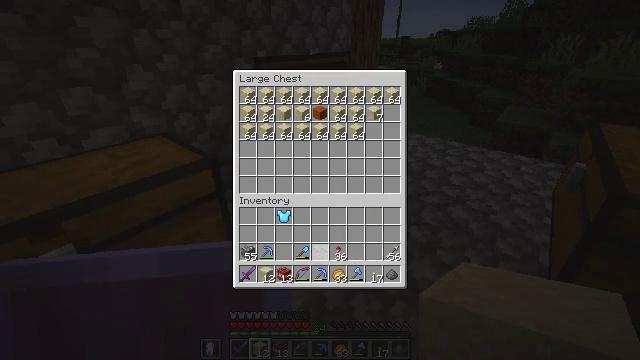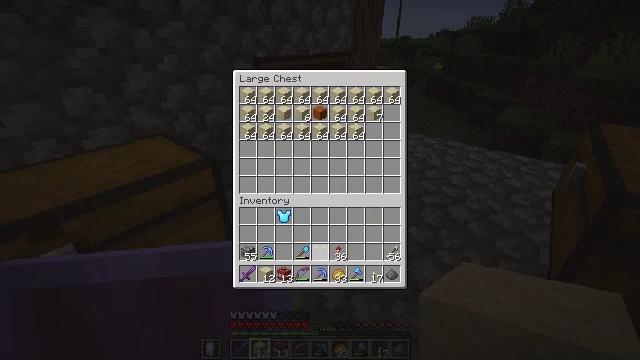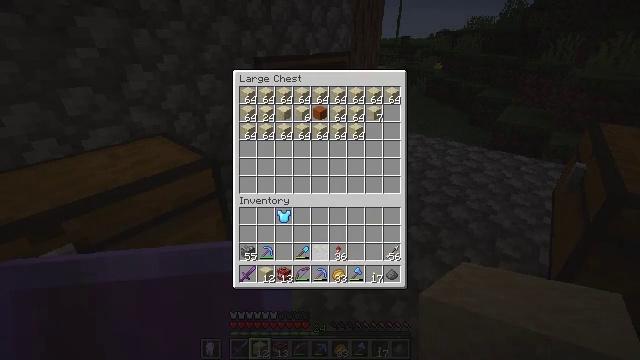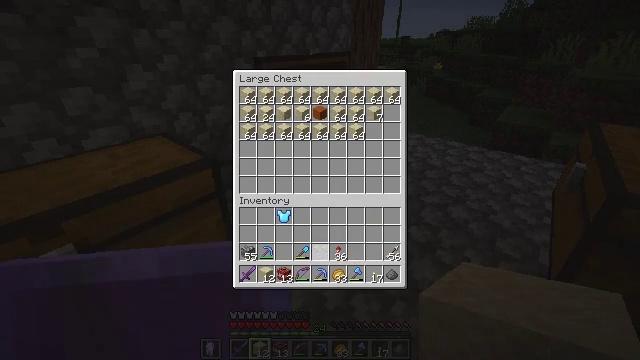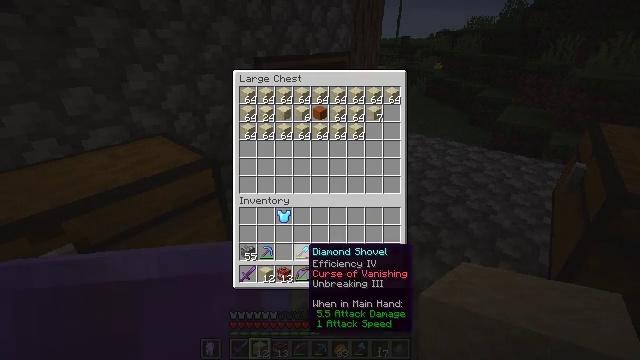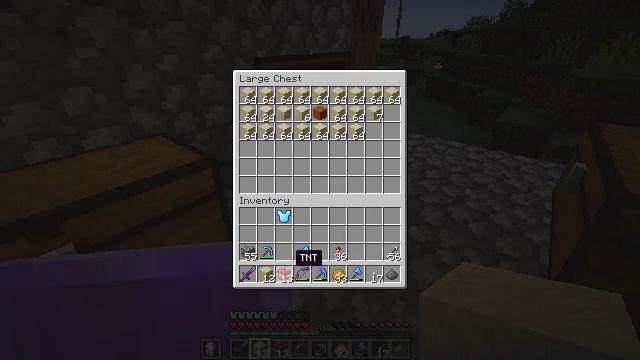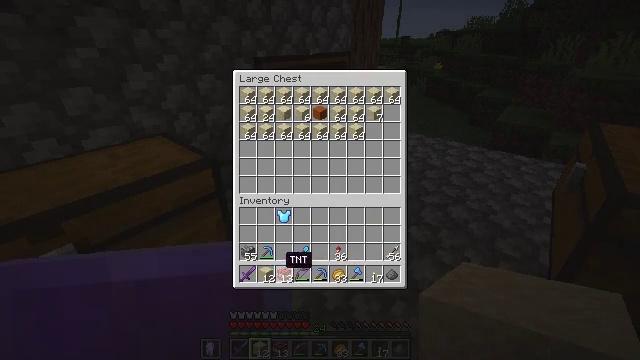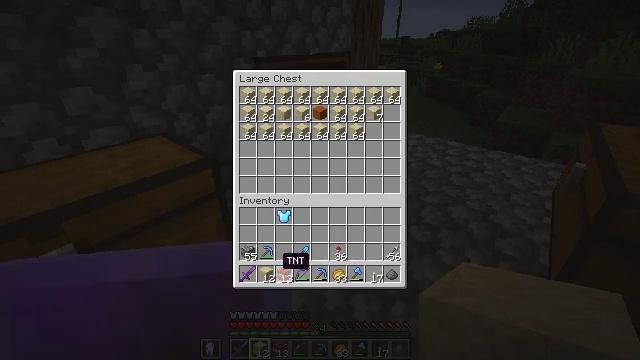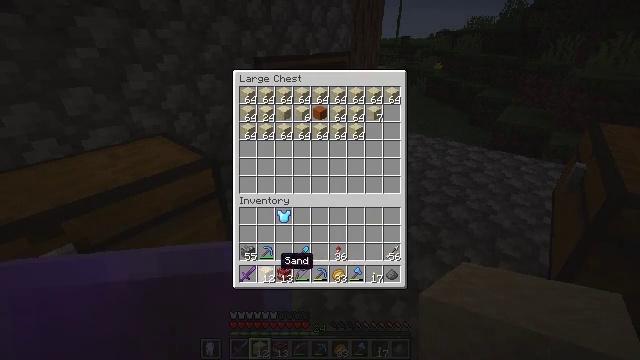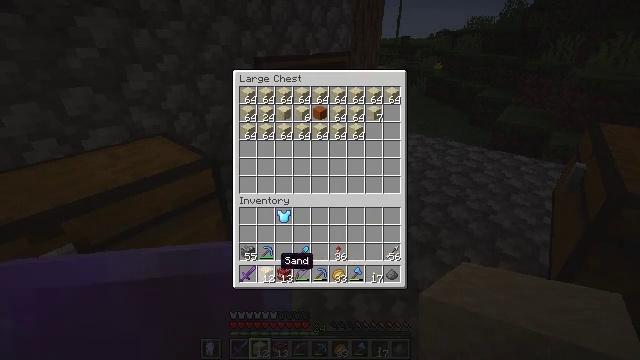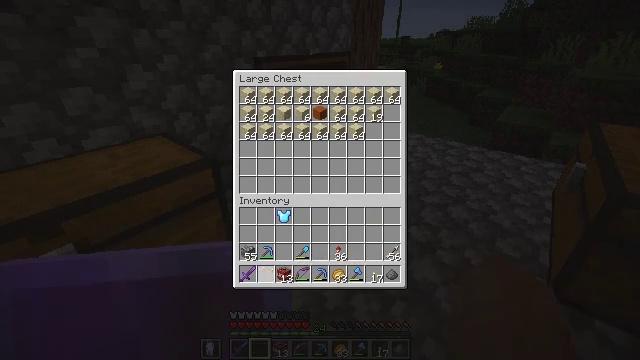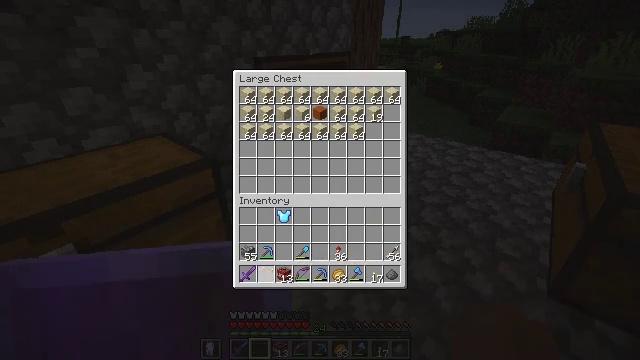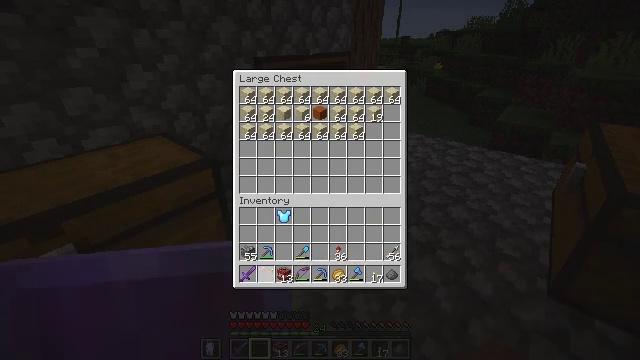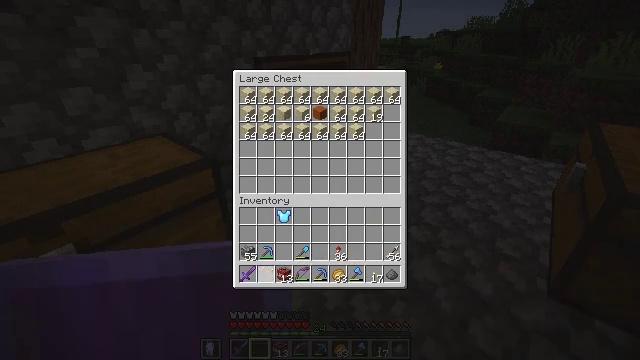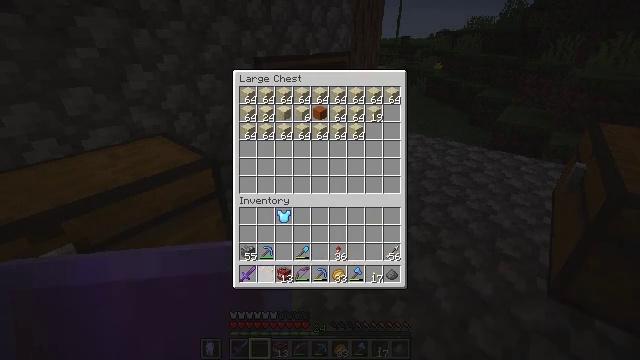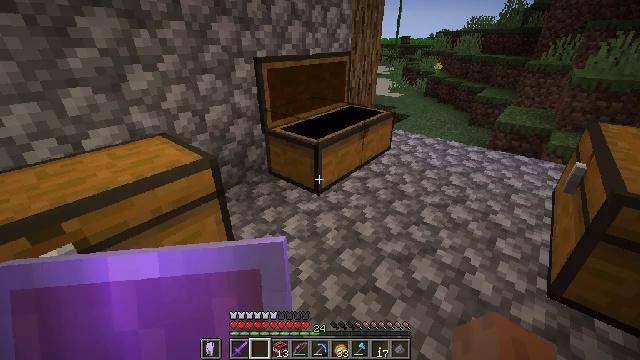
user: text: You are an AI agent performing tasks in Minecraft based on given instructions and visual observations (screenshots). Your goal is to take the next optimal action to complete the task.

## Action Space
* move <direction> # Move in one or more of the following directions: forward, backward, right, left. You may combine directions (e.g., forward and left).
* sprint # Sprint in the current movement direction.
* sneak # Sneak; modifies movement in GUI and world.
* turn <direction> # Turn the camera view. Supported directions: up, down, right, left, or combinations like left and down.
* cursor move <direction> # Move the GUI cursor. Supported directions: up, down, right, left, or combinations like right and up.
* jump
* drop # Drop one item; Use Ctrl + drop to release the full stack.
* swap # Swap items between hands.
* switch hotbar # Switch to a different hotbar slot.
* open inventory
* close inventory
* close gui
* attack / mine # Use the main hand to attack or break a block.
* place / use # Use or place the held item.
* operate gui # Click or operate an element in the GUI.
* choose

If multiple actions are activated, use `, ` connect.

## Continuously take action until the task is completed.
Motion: motion action
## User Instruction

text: Combat the zombie.
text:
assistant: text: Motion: sneak
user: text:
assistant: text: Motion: sneak
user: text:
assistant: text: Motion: sneak
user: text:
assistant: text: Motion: sneak, cursor move left and down
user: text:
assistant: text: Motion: sneak, cursor move left
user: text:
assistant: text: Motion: sneak, cursor move left
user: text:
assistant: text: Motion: sneak
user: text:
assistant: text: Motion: sneak
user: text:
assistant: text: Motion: sneak
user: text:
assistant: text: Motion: sneak, choose
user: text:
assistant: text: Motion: sneak, choose
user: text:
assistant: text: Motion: sneak
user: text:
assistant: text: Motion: sneak
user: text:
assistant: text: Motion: sneak
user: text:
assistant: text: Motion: sneak
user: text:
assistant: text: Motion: close gui
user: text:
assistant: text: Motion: open inventory
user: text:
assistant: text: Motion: no_op
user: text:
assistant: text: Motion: no_op
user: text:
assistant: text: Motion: turn right
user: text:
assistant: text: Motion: turn right and up
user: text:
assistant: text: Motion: move forward, turn right and up
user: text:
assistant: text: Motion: move forward, turn right
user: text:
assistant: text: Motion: move forward, turn right
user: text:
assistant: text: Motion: move forward
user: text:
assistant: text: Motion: move forward
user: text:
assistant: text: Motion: move forward, turn right
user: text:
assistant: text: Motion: move forward
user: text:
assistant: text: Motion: move forward
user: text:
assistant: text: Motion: move forward